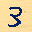
Label: 3